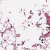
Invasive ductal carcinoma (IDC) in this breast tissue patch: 0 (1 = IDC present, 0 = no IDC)